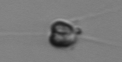
Label: Apedinella